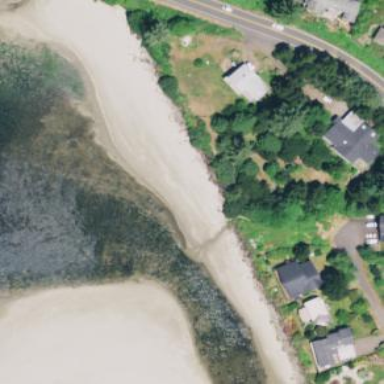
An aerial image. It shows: Scenic beach with natural beauty.